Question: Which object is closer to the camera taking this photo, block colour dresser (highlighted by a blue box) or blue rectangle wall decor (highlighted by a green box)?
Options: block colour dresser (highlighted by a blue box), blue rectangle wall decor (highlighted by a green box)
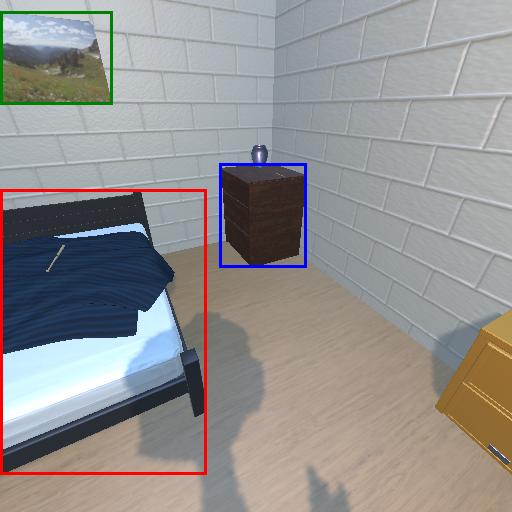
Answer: block colour dresser (highlighted by a blue box)